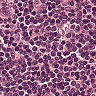
Metastatic tissue present: no